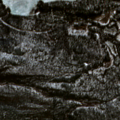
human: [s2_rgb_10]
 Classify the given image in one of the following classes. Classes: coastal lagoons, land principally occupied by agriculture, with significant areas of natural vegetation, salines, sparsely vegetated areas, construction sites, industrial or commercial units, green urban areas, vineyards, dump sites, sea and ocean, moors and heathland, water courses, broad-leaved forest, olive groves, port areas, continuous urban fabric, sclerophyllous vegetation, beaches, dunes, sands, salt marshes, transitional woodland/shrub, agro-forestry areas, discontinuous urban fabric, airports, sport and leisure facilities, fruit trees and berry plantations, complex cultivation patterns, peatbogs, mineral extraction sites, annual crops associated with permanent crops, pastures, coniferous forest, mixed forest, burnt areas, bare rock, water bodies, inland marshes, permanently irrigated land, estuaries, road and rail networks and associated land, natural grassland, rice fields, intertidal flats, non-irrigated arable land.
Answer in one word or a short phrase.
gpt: mixed forest, water bodies